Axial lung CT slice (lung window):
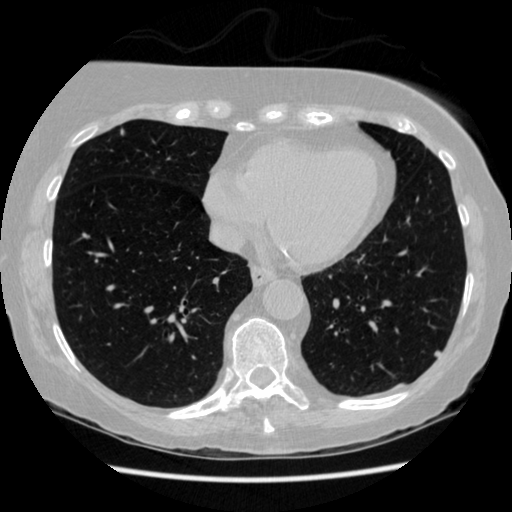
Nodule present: yes
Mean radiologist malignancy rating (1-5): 2.5